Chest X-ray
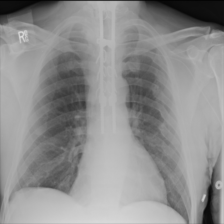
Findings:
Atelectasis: negative
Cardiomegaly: negative
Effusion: negative
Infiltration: negative
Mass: negative
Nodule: negative
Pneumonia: negative
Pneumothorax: negative
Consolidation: negative
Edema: negative
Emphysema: negative
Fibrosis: negative
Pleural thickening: negative
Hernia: negative